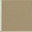
Piece: xx